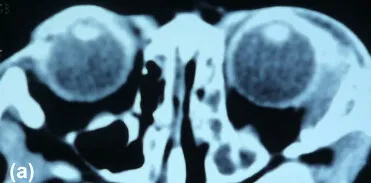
The radiological findings of the 2-year-old girl with an orbital mass. Orbital axial CT showing the soft tissue mass on the lateral orbital rim of the left eye.
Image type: radiology (ct)